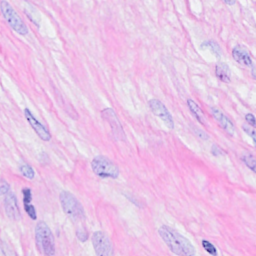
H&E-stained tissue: Breast